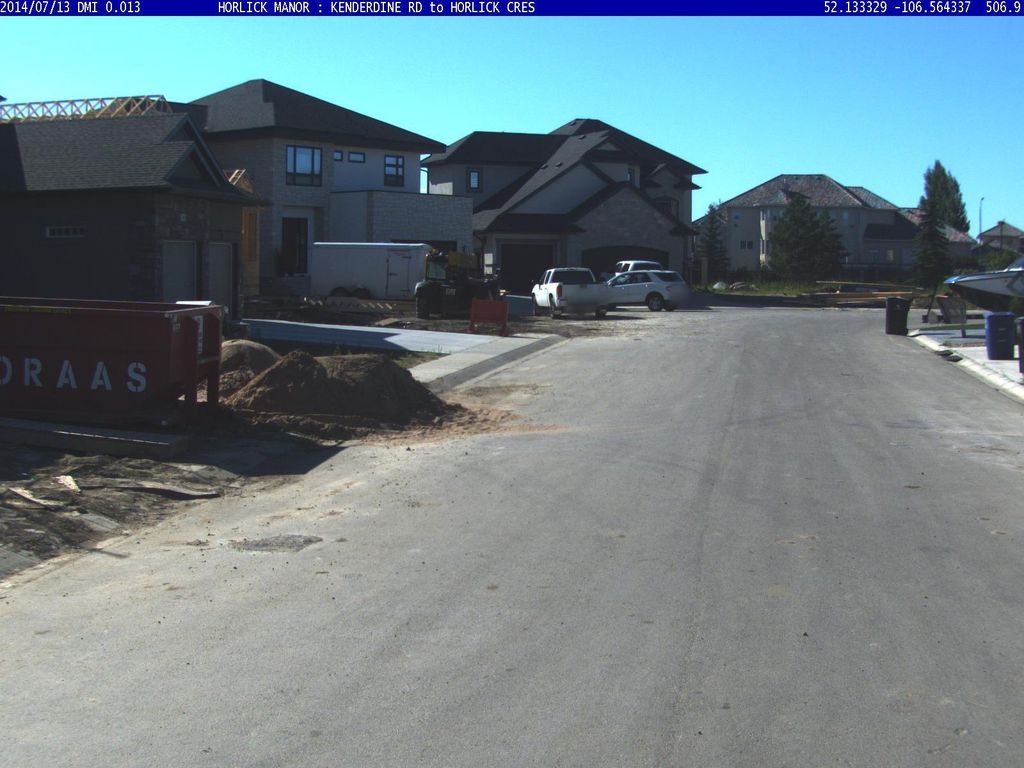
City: saskatoon